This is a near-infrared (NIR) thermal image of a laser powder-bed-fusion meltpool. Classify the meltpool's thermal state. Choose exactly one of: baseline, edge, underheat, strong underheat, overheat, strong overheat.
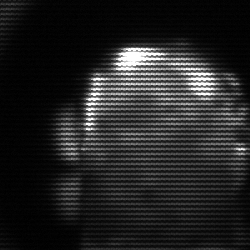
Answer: baseline